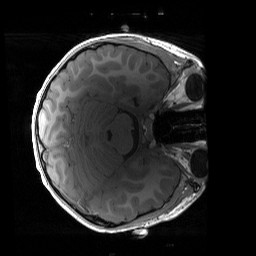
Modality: T1w
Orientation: axial
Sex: male
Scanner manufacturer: siemens
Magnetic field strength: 3 T
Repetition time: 1.9 s
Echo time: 0.00243 s